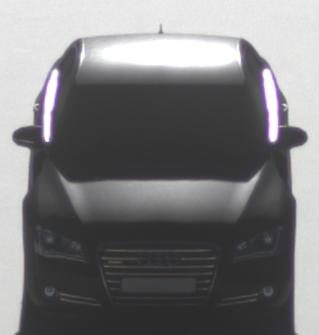
Make: Audi
Model: A8 D4
Model produced from: 2009
Model produced until: 2017
Doors: 4
Color: black
Road condition: dry road
Daytime: morning or afternoon
Contrast: high contrast